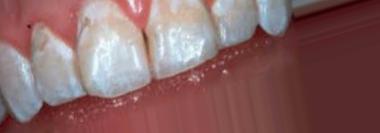
Condition: Tooth Discoloration